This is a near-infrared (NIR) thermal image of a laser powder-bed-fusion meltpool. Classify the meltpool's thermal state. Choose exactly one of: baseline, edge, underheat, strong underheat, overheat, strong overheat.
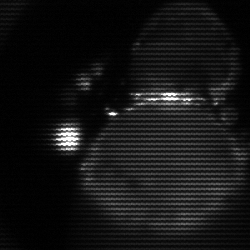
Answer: edge